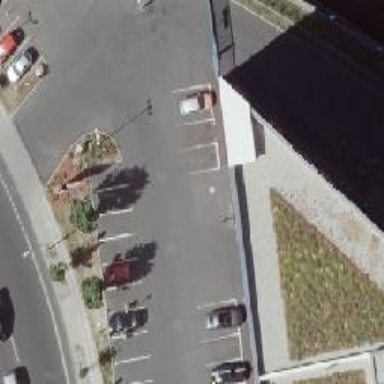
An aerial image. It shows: Storage rental shop.